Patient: sex F, age 39
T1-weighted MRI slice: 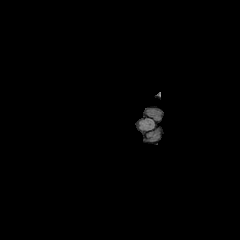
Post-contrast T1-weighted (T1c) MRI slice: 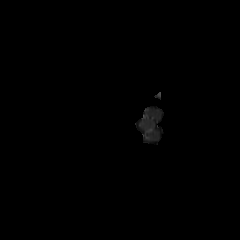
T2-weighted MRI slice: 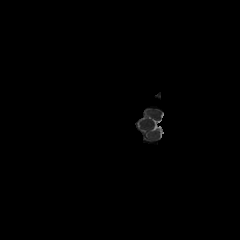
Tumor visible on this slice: no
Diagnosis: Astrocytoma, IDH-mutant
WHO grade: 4